Question: Section name?
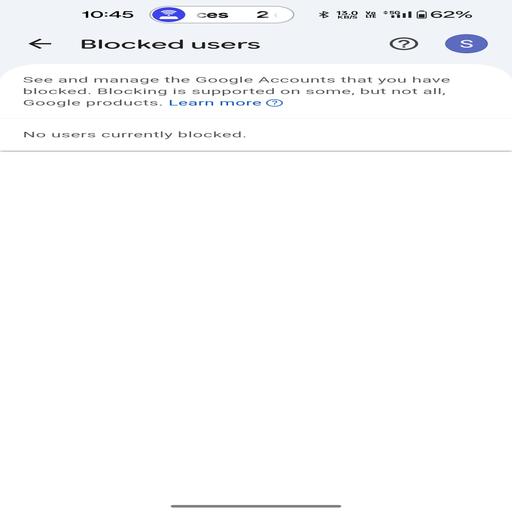
Answer: Blocked users